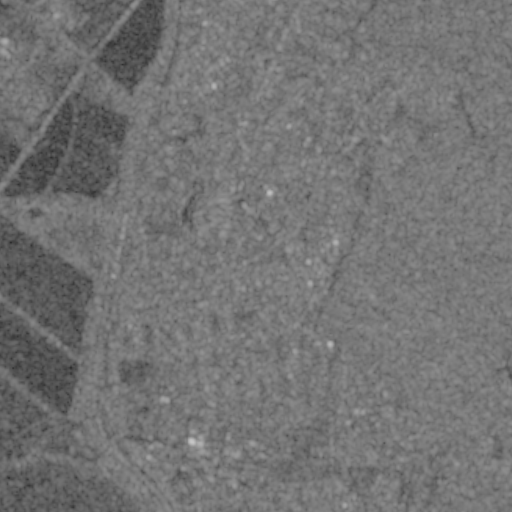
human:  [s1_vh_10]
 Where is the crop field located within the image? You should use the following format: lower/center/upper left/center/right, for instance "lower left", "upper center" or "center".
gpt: The crop field is located in the left of the image.
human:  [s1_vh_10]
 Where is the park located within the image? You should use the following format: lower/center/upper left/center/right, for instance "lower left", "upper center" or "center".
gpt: The park is located in the upper right of the image.
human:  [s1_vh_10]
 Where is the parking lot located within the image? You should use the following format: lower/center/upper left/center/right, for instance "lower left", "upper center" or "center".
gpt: The parking lot is located in the lower center of the image.
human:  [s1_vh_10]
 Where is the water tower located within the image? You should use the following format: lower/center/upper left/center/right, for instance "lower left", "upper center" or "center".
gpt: The water tower is located in the center of the image.
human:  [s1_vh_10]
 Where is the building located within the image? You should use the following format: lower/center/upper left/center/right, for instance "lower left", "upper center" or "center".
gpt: There is no building in the image.

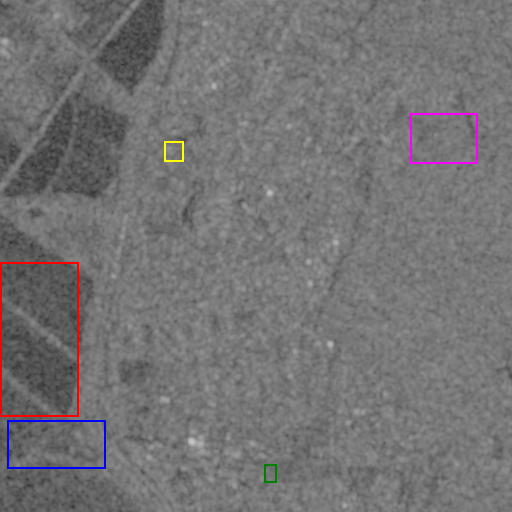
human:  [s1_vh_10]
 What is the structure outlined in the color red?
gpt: The structure outlined in red is a crop field.
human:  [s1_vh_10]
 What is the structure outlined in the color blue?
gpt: The structure outlined in blue is a landfill.
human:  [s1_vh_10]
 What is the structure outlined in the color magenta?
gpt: The structure outlined in magenta is a park.
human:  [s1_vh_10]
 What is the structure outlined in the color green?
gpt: The structure outlined in green is a parking lot.
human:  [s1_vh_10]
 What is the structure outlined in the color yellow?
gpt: The structure outlined in yellow is a power substation.
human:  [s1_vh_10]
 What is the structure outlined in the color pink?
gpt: There is no pink outline.